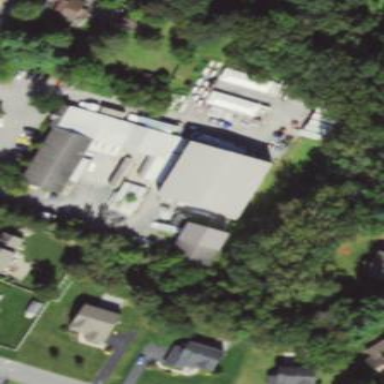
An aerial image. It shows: Warehouse.